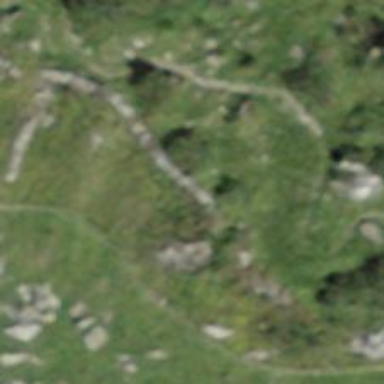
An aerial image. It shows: Dry stone wall barrier.